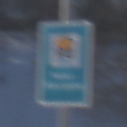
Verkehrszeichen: Wasserschutzgebiet
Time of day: MorningAfternoon
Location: Outdoor (Nature)
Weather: PartlyCloudy
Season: Winter
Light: Natural